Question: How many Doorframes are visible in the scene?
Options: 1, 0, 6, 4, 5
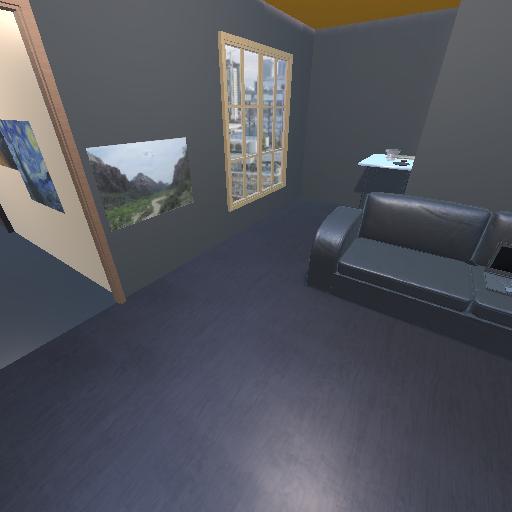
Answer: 1